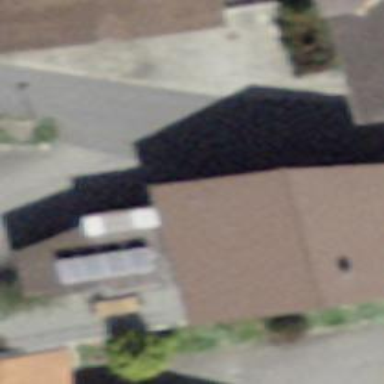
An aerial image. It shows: Residential building.